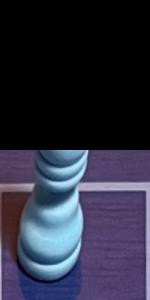
Label: Bishop_White